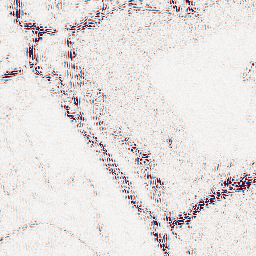
Category: wavelet
Decomposition family: wavelet_dwt
Decomposition parameters: wavelet: coif2
level: 2
Upsampling method: cubic_catmull_rom
Upsampling parameters: scale: 4
Upsampling scale: 4